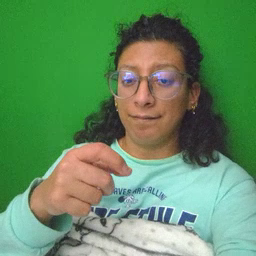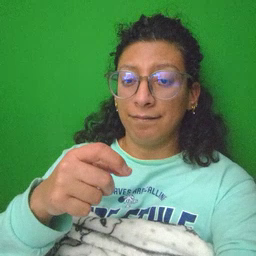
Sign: give